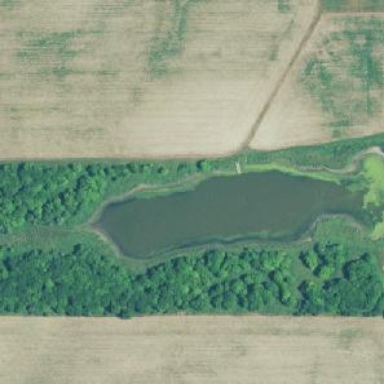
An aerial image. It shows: Peaceful pond surrounded by nature.